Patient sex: M
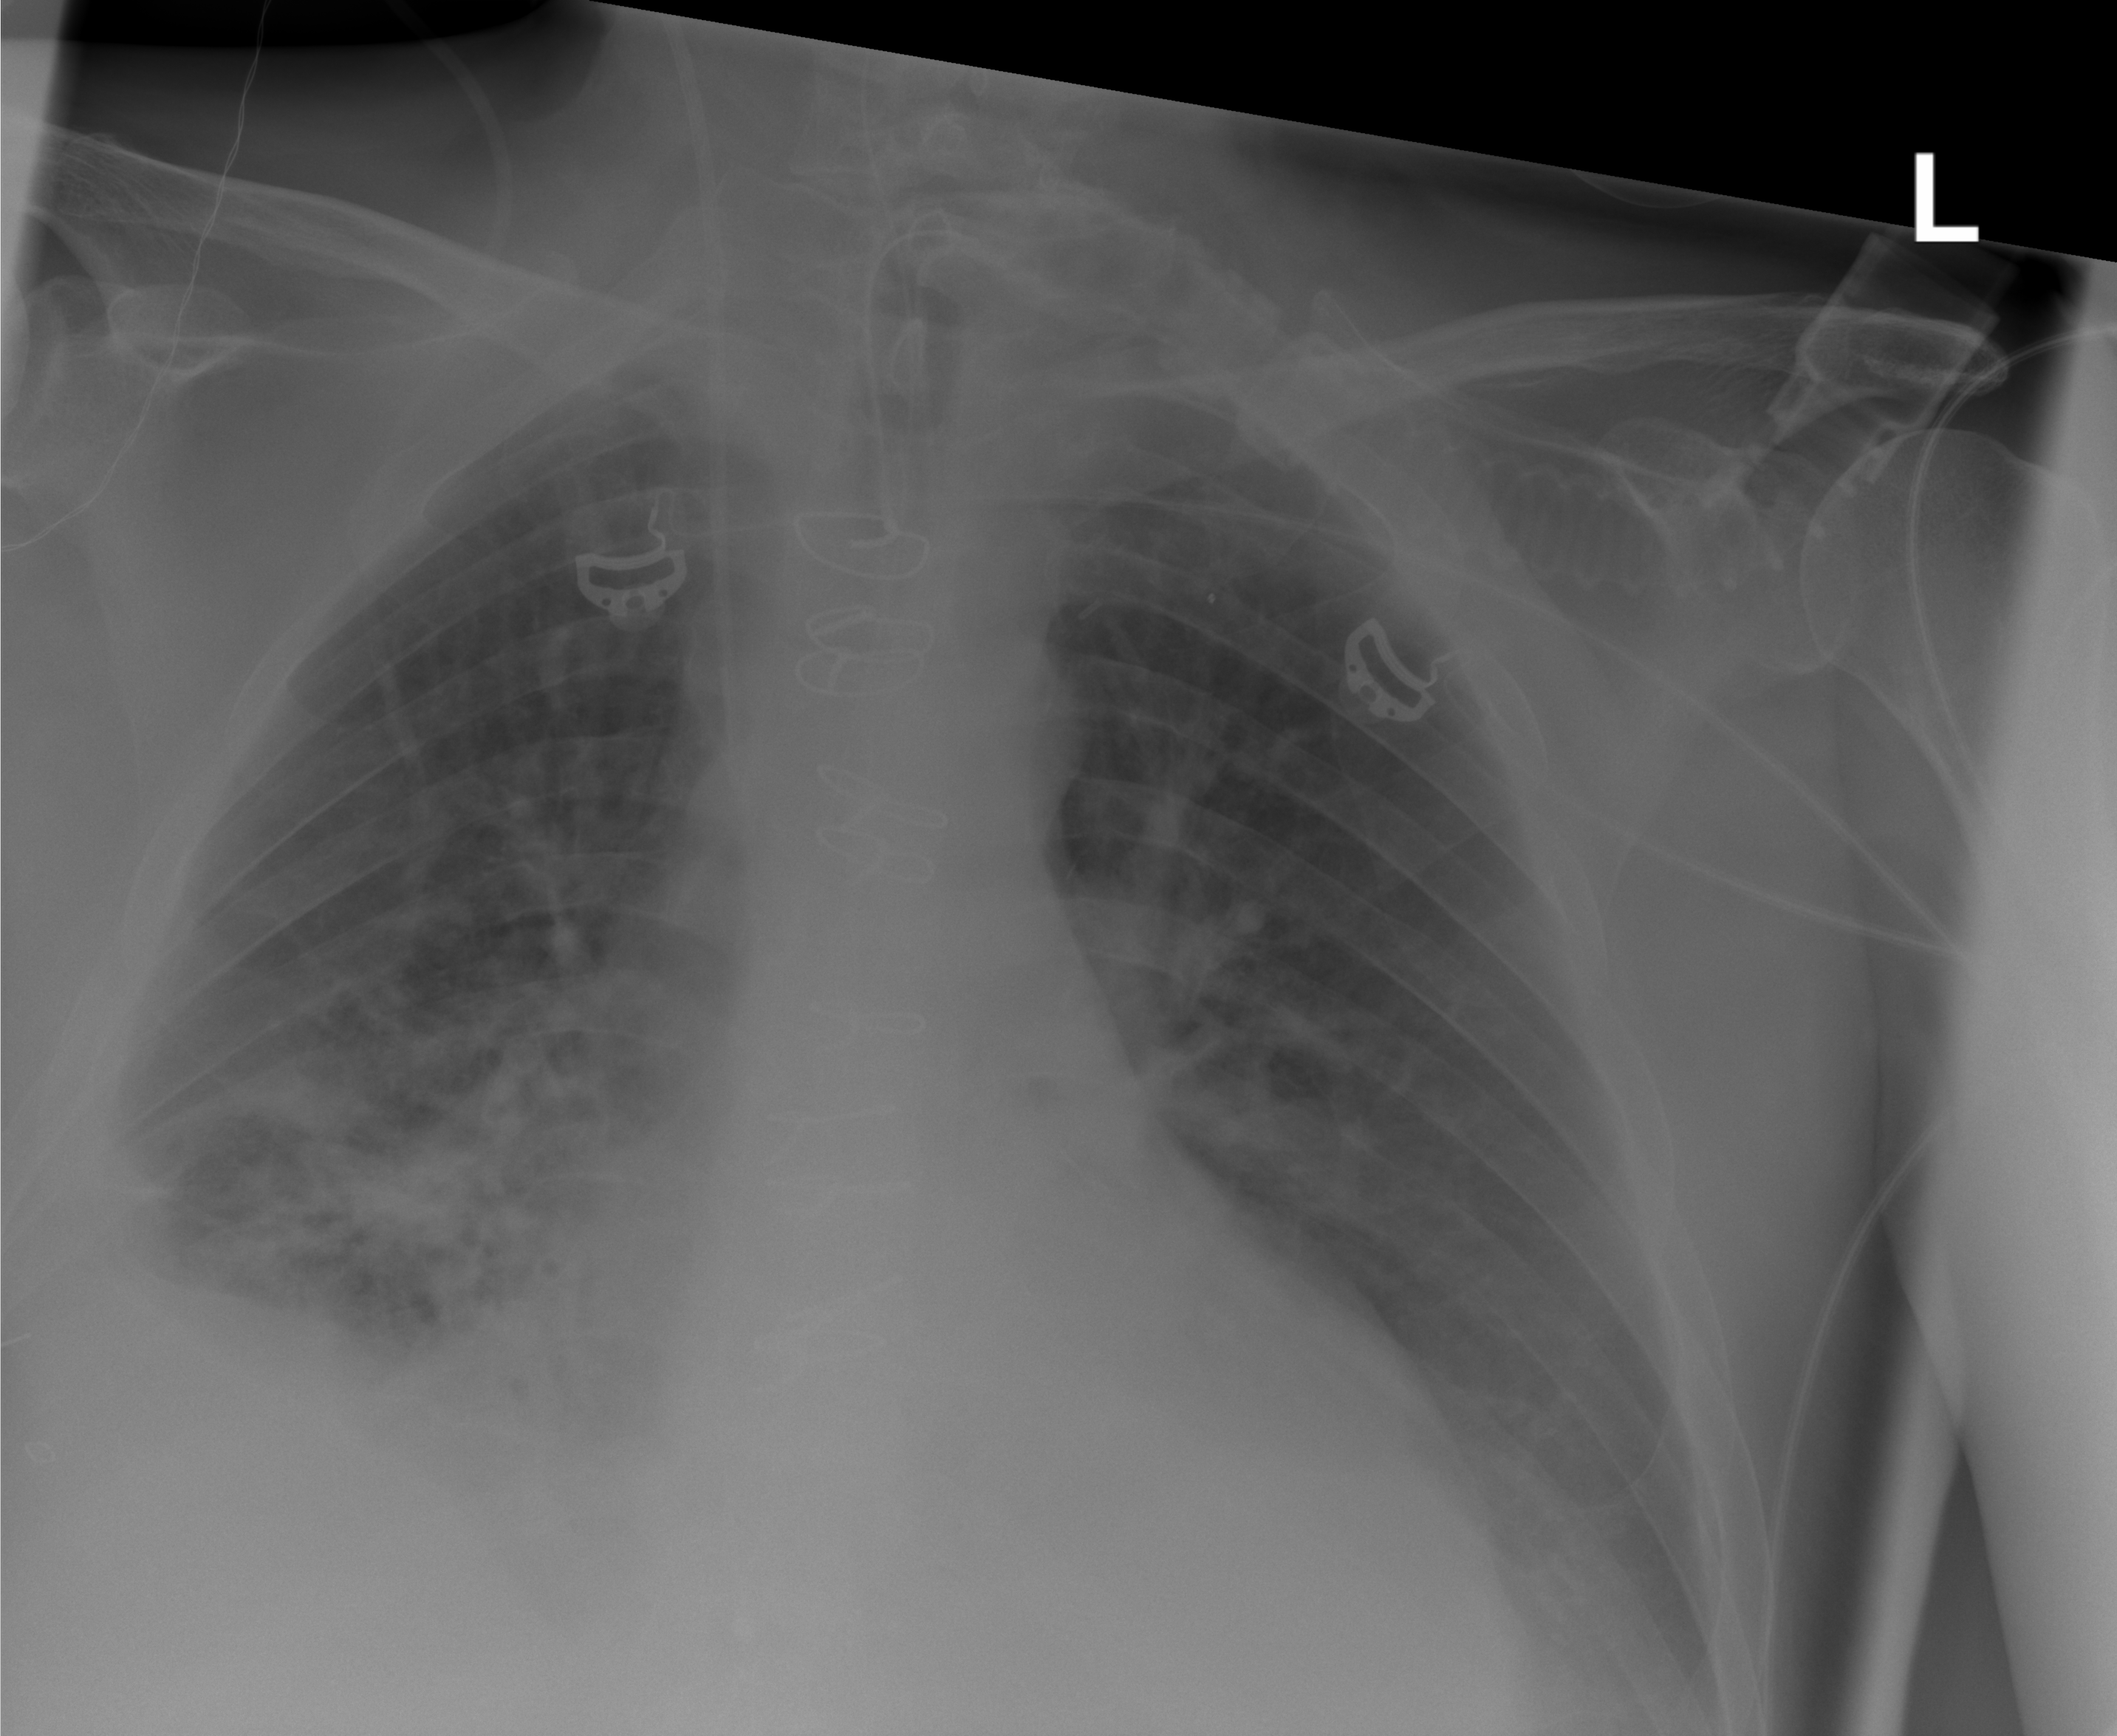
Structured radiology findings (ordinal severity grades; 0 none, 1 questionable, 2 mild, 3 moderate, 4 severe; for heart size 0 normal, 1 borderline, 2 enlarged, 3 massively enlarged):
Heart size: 0
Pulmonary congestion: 2
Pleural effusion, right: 3
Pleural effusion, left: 2
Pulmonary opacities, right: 3
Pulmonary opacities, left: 0
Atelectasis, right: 2
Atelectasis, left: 2